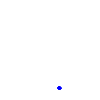
Particle: kaon